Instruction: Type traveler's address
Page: traveler
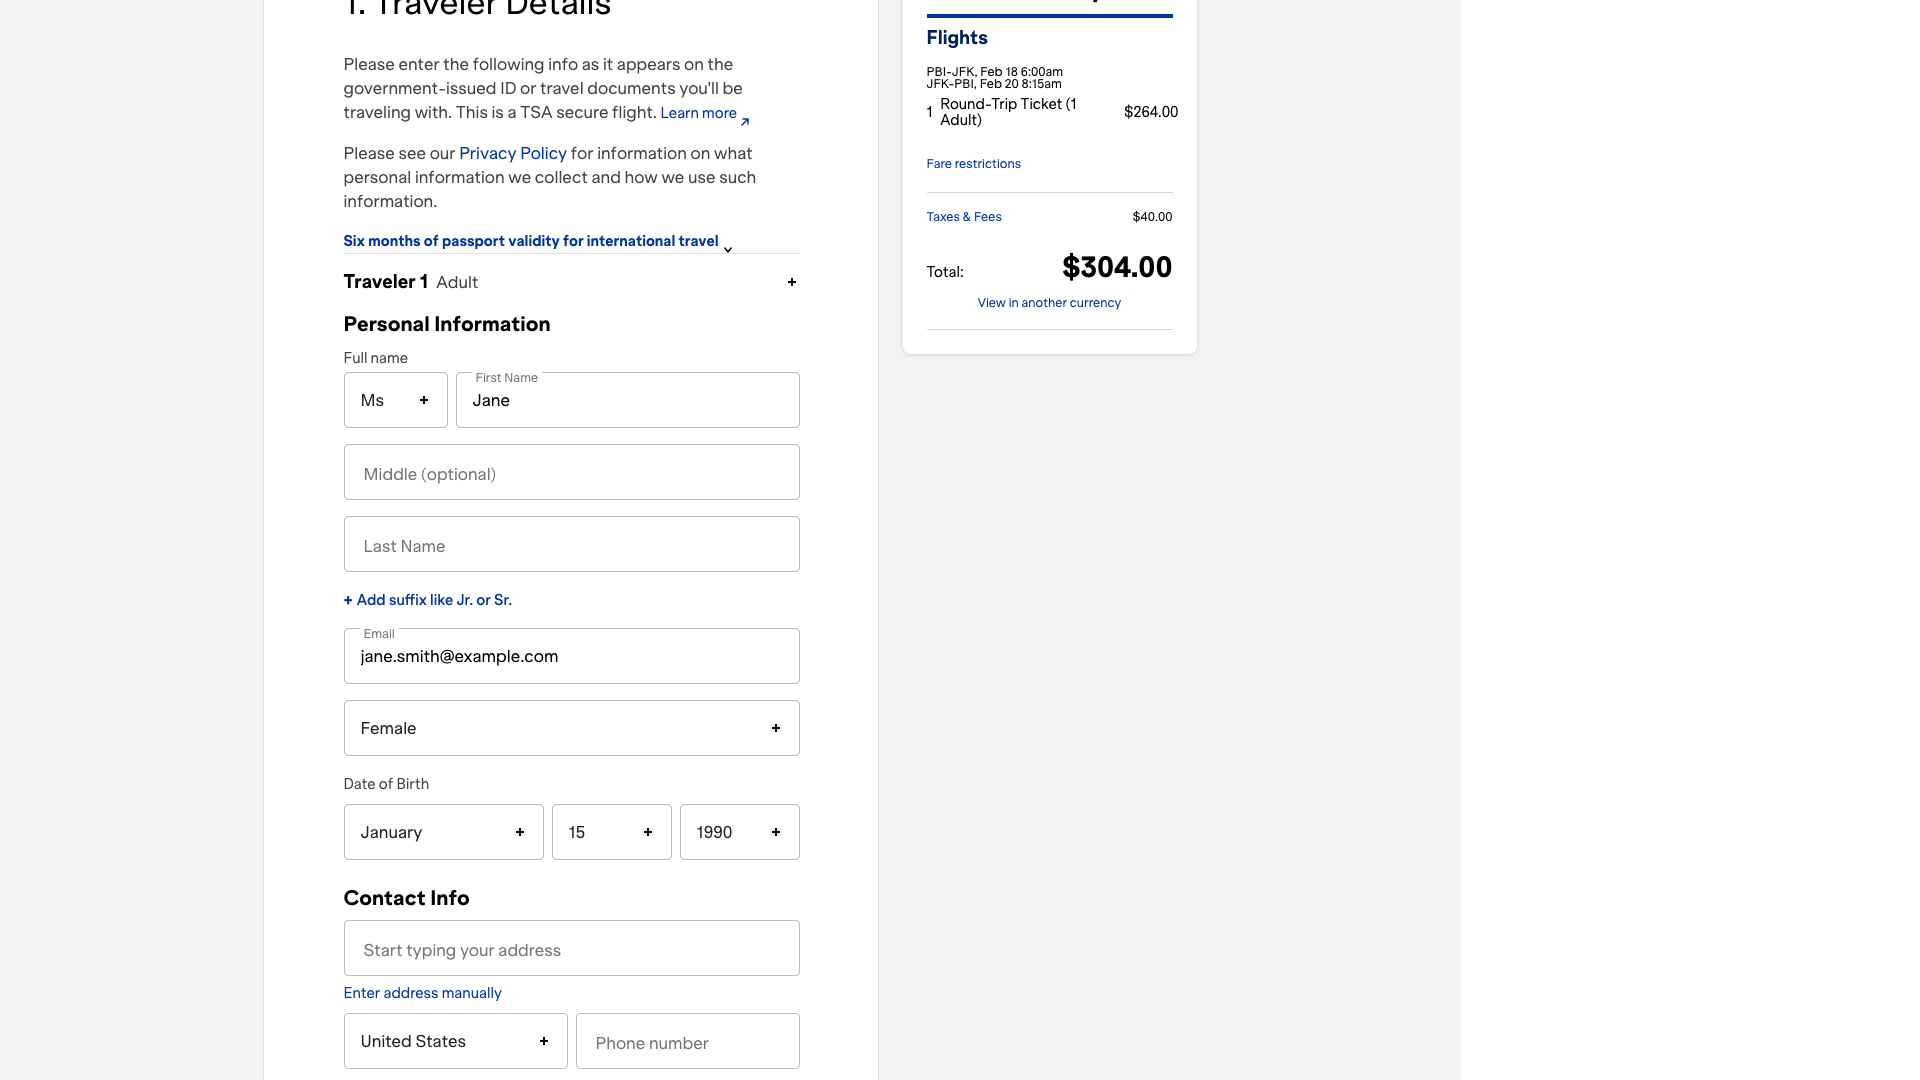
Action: type